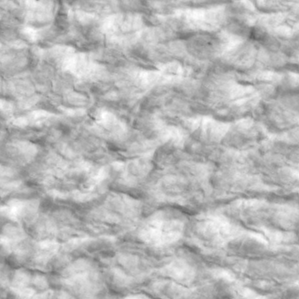
Label: non_frost